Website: lowes
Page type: account-dashboard
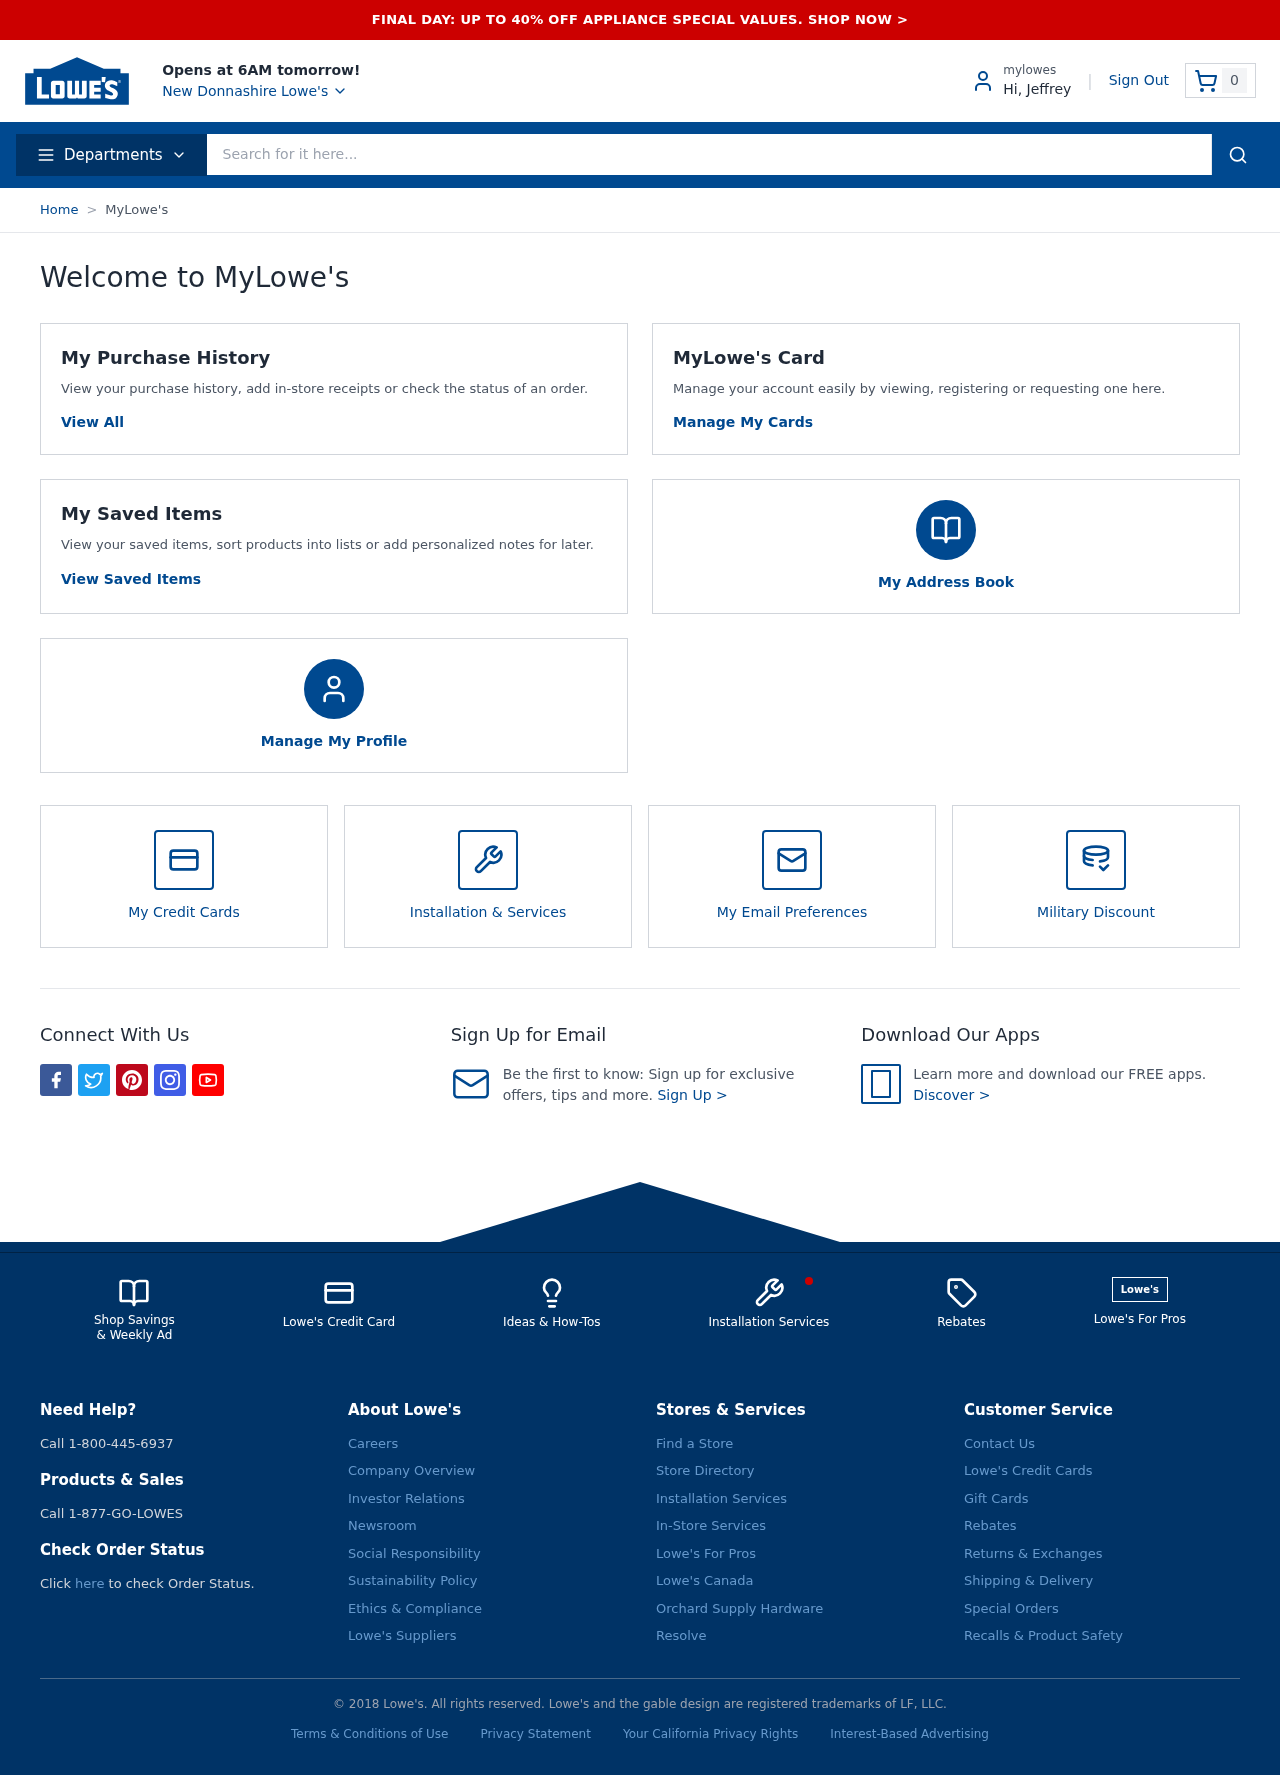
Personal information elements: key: PII_CITY
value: New Donnashire
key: PII_FIRSTNAME
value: Hi, Jeffrey
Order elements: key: ORDER_NUM_ITEMS
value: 0
Search elements: key: HEADER_SEARCH
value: Search for it here...